Question: How do I make this text format from JWT Response in PHP Object into a nice print_r format in HTML.
I've tried
'''
//Pretty format plain-text to HTML.
$message = preg_replace("
?
", "</p><p>", htmlspecialchars($message));
'''
as it was suggested in another plain-text to HTML converstion topic here on stackoverflow. It completely doesn't return anything to $message and send's a empty body in the email.
Here is the current code:
'''
<?php
require_once ('myprivatekeys.php');
//JWT class to encode/decode payload into JWT format. */
include_once "googlecheckout/JWT.php";
// From: http://stackoverflow.com/a/<PHONE>/270712
$response = isset($HTTP_RAW_POST_DATA) ?
$HTTP_RAW_POST_DATA : file_get_contents("php://input");
$response = substr_replace($response, "", 0, 4); //remove "jwt=" from raw http data
$response = JWT::decode($response, $MerchantSecretKey);
print_r($response->response->orderId);
$subject = "Google Order Transaction waiting to be charged!";
$message = print_r($response, true);
$message .= "<br><B>Google Order waiting to be charged.</B>";
//Pretty format plain-text to HTML.
$message = preg_replace("
?
", "</p><p>", htmlspecialchars($message));
// message lines should not exceed 70 characters (PHP rule), so wrap it
$message = wordwrap($message, 70);
// Always set content-type when sending HTML email
$headers = "MIME-Version: 1.0
";
$headers .= "Content-type:text/html;charset=UTF-8
";
// More headers
$headers .= "From: <GoogleSales@website.com>
";
// send mail
mail($emailTo,$subject,$message,$headers);
?>
'''
Here is how the email currently is on a successful order in Google Wallet.
'''
stdClass Object ( [iss] => Google [request] => stdClass Object ( [description] => Private [name] => Buy 2123 [price] => 1592.25 [currencyCode] => USD ) [response] => stdClass Object ( [orderId] => GWDG_S.c2b69e16-30a0-4578-ab6c-b89acb1fc9bf ) [typ] => google/payments/inapp/item/v1/postback/buy [aud] => 04183051302638724136 [iat] => <PHONE> [exp] => <PHONE> )
'''
Okay you can't visualize it here in this question i'll post a screenshot.

P.S.> If there is nothing I can do in 1 line I'll end up doing like,
()
Is there a way to iterate the whole JWT response for all variables and loop them somehow?
'''
$message .="currencyCode => ". $response->currencyCode . "<BR>";
$message .="Typ => ". $response->response->typ. "<BR>";
etc.. etc..
'''
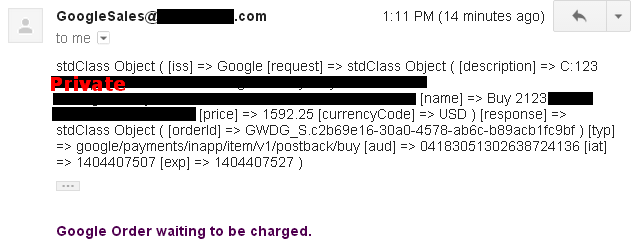
Answer: Solved it and learned a new HTML command '<pre>' () probably alot of you guys don't know about this one but if you toss that tag in it renders plain-text as HTML in any modern browser probably one of the new features of HTML5 Hahah, I guess I get what I deserve not reading those changelogs.
FIXED CODE:
'''
$message .= "<pre>".print_r($response, true)."</pre>";
'''